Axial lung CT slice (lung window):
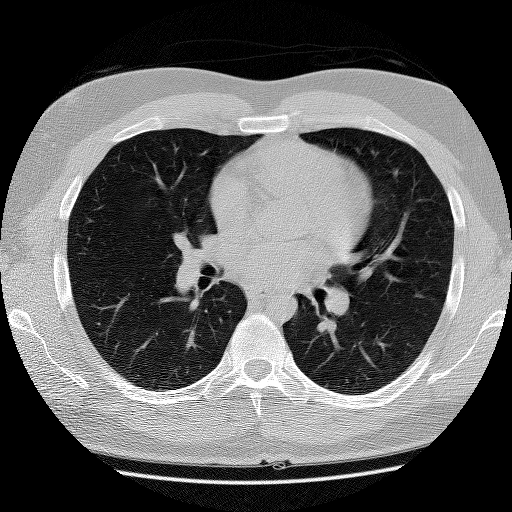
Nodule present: no